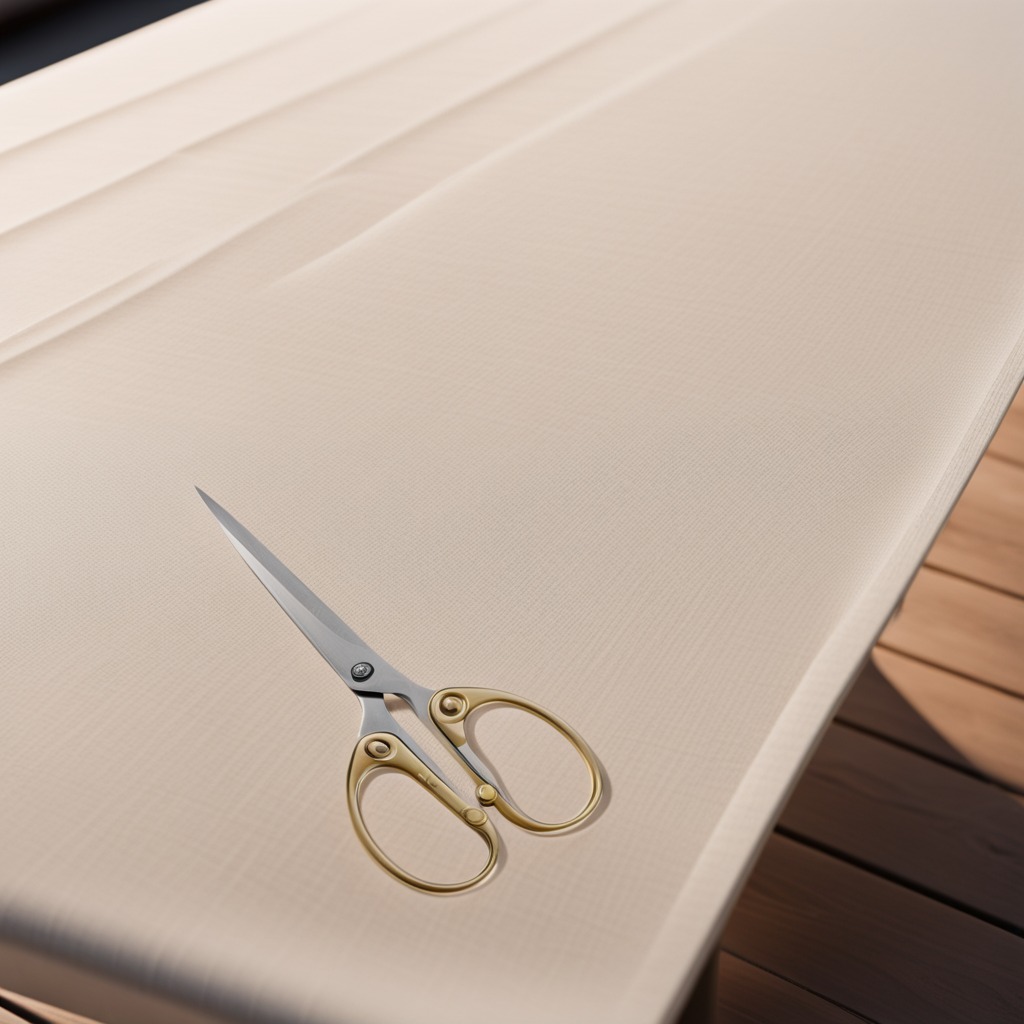
A scissor is lying on a wooden table.